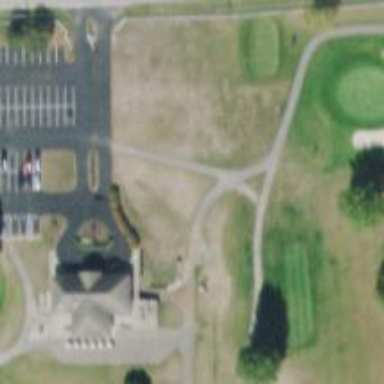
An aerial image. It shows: Service road used as golf cart path.